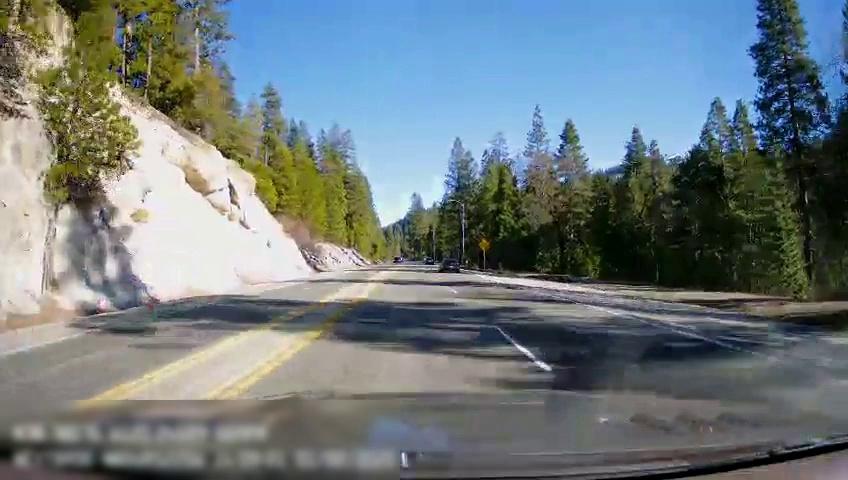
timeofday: Day
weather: Sunny
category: Drivable Space
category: Vehicles | Car
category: Lanes | Opposite Lane
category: Lanes | Current Lane
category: Lanes | Current Lane
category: Lanes | Opposite Lane
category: Lanes | Current Lane
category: Traffic | Signs